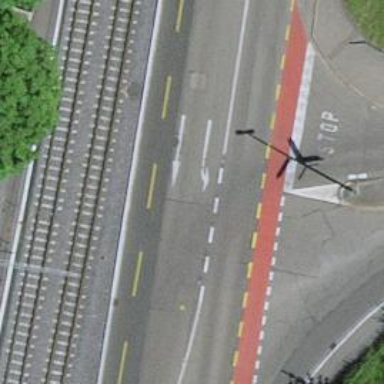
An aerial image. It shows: Secondary road with asphalt surface. It has cycle lane on both sides.